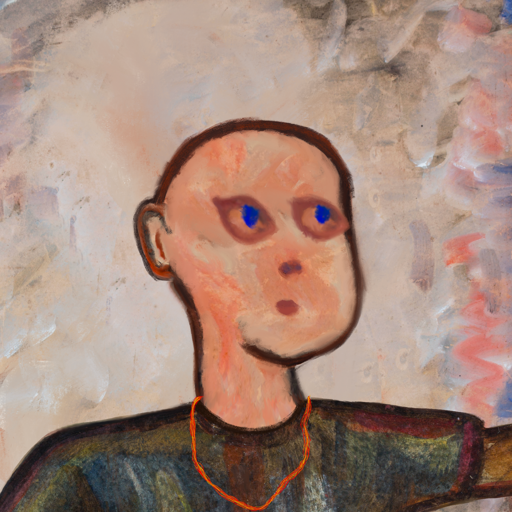
Background: Roy_Bahadur, Head And Neck Side: Roy_Bahadur, Face Side: Mother_And_Son_Mother, Bust: Mosgoul, Hair Side: Blank, Head Accessory: Blank, Second Necklace: Gypsy_Mother_2, Necklace: Blank, Baby: Blank